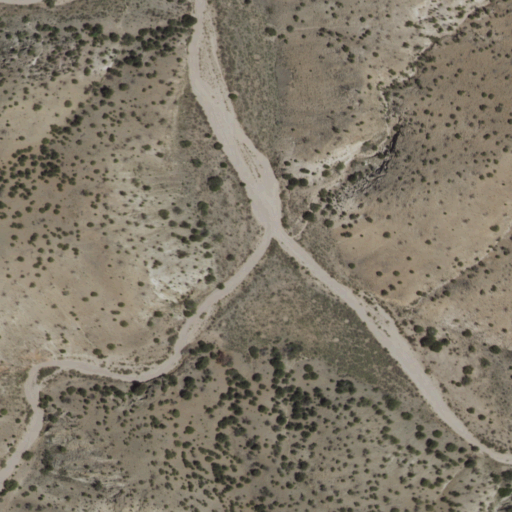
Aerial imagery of valley in New Mexico named Chavez Canyon containing shrub and evergreen forest